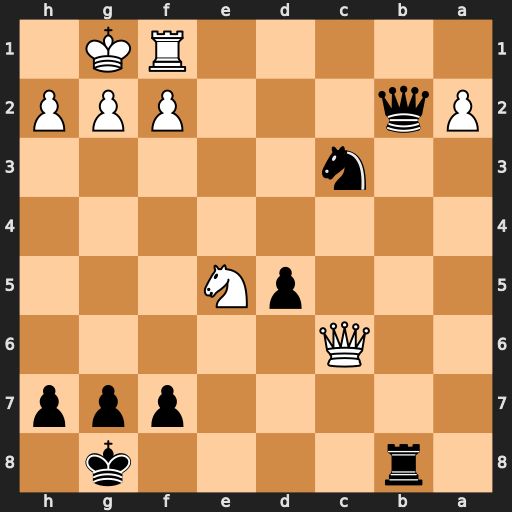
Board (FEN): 1r4k1/5ppp/2Q5/3pN3/8/2n5/Pq3PPP/5RK1
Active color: b
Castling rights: -
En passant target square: -
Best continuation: Ne2+ Kh1 Qxe5